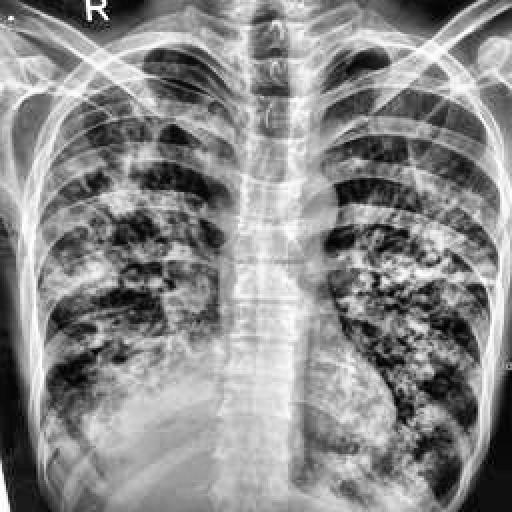
Finding: TUBERCULOSIS